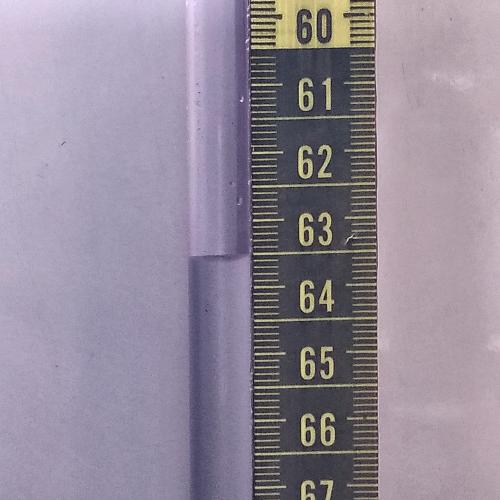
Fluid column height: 63.5 cm